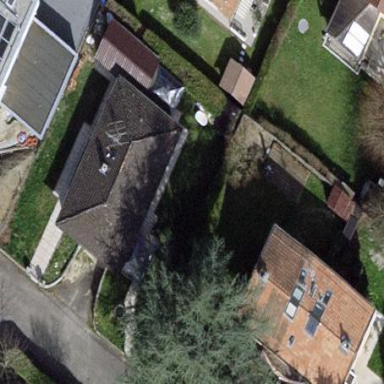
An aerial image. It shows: Garden surrounded by fence.